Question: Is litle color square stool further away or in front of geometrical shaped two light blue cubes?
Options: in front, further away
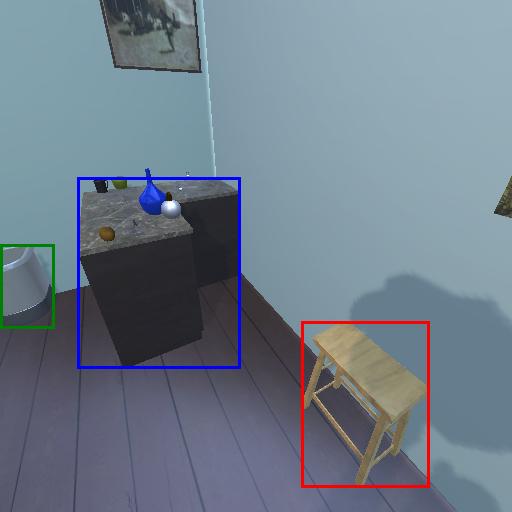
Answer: in front